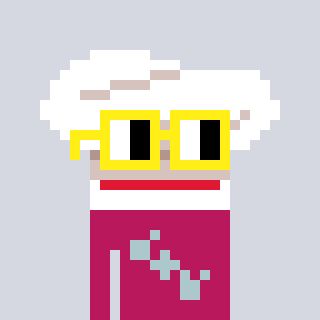
a pixel art character with square yellow glasses, a chef hat-shaped head and a darkpink-colored body on a cool background